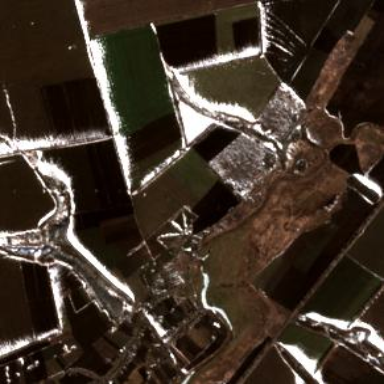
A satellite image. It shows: Picturesque farmland scene.